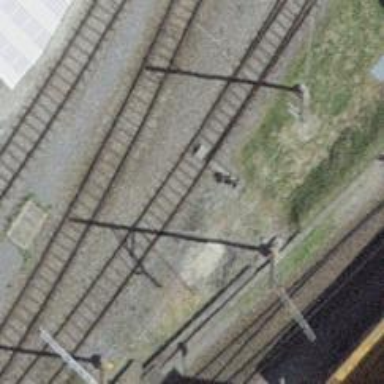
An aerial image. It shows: Railway switch.